Question: I'm getting this problem both on my iPhone and when browsing in FF at 320px wide. Notice the word 'Investment' is getting cut off:

The only styles affecting it are very basic which is making it particularly confusing, I've even tried with a different font but still no luck
'''
h1, h2, h3, h4, h5, h6 {
color: #1abae5;
font: 1em dezen_pro_regular, open_sansregular, arial, helvetica, sans-serif;
line-height: 1em;
margin: .5em 0 .25em;
text-transform: uppercase;
}
h3 {
font-size: 2.57142857142857em; /* 36px / 14px */
}
'''
Also here is a link to the page:
- <URL>
Does anyone know what might be wrong? I've tried the 'word-wrap' property but it doesn't seem to work in the way that I need
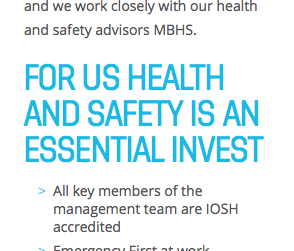
Answer: There seems to be a non breaking space entitiy in the HTML:
'''
<h3>For us health and safety is an essential&nbsp;investment:</h3>
'''
Remove it to make:
'''
<h3>For us health and safety is an essential investment:</h3>
'''
That should fix the problem, no need to play around with the CSS.